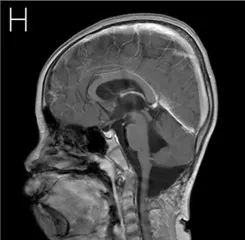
Pre- and postoperative imaging of the child. Follow-up MRI at 29-month after surgery revealed that the lesion was completely removed with no signs of recurrence (G-I).
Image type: radiology (mri)